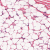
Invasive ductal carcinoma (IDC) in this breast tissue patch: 0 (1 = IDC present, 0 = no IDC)